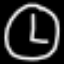
Label: clock